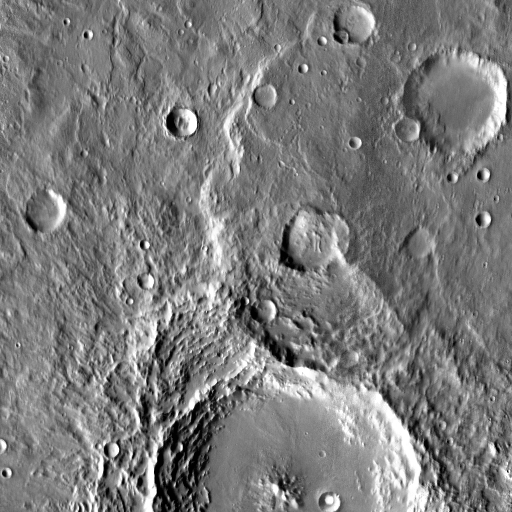
Crater classes present: Background, Other, Buried, Secondary